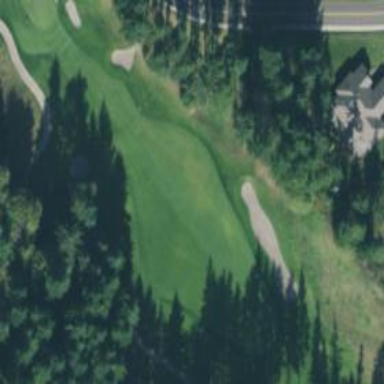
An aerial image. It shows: Golf hole.